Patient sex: F
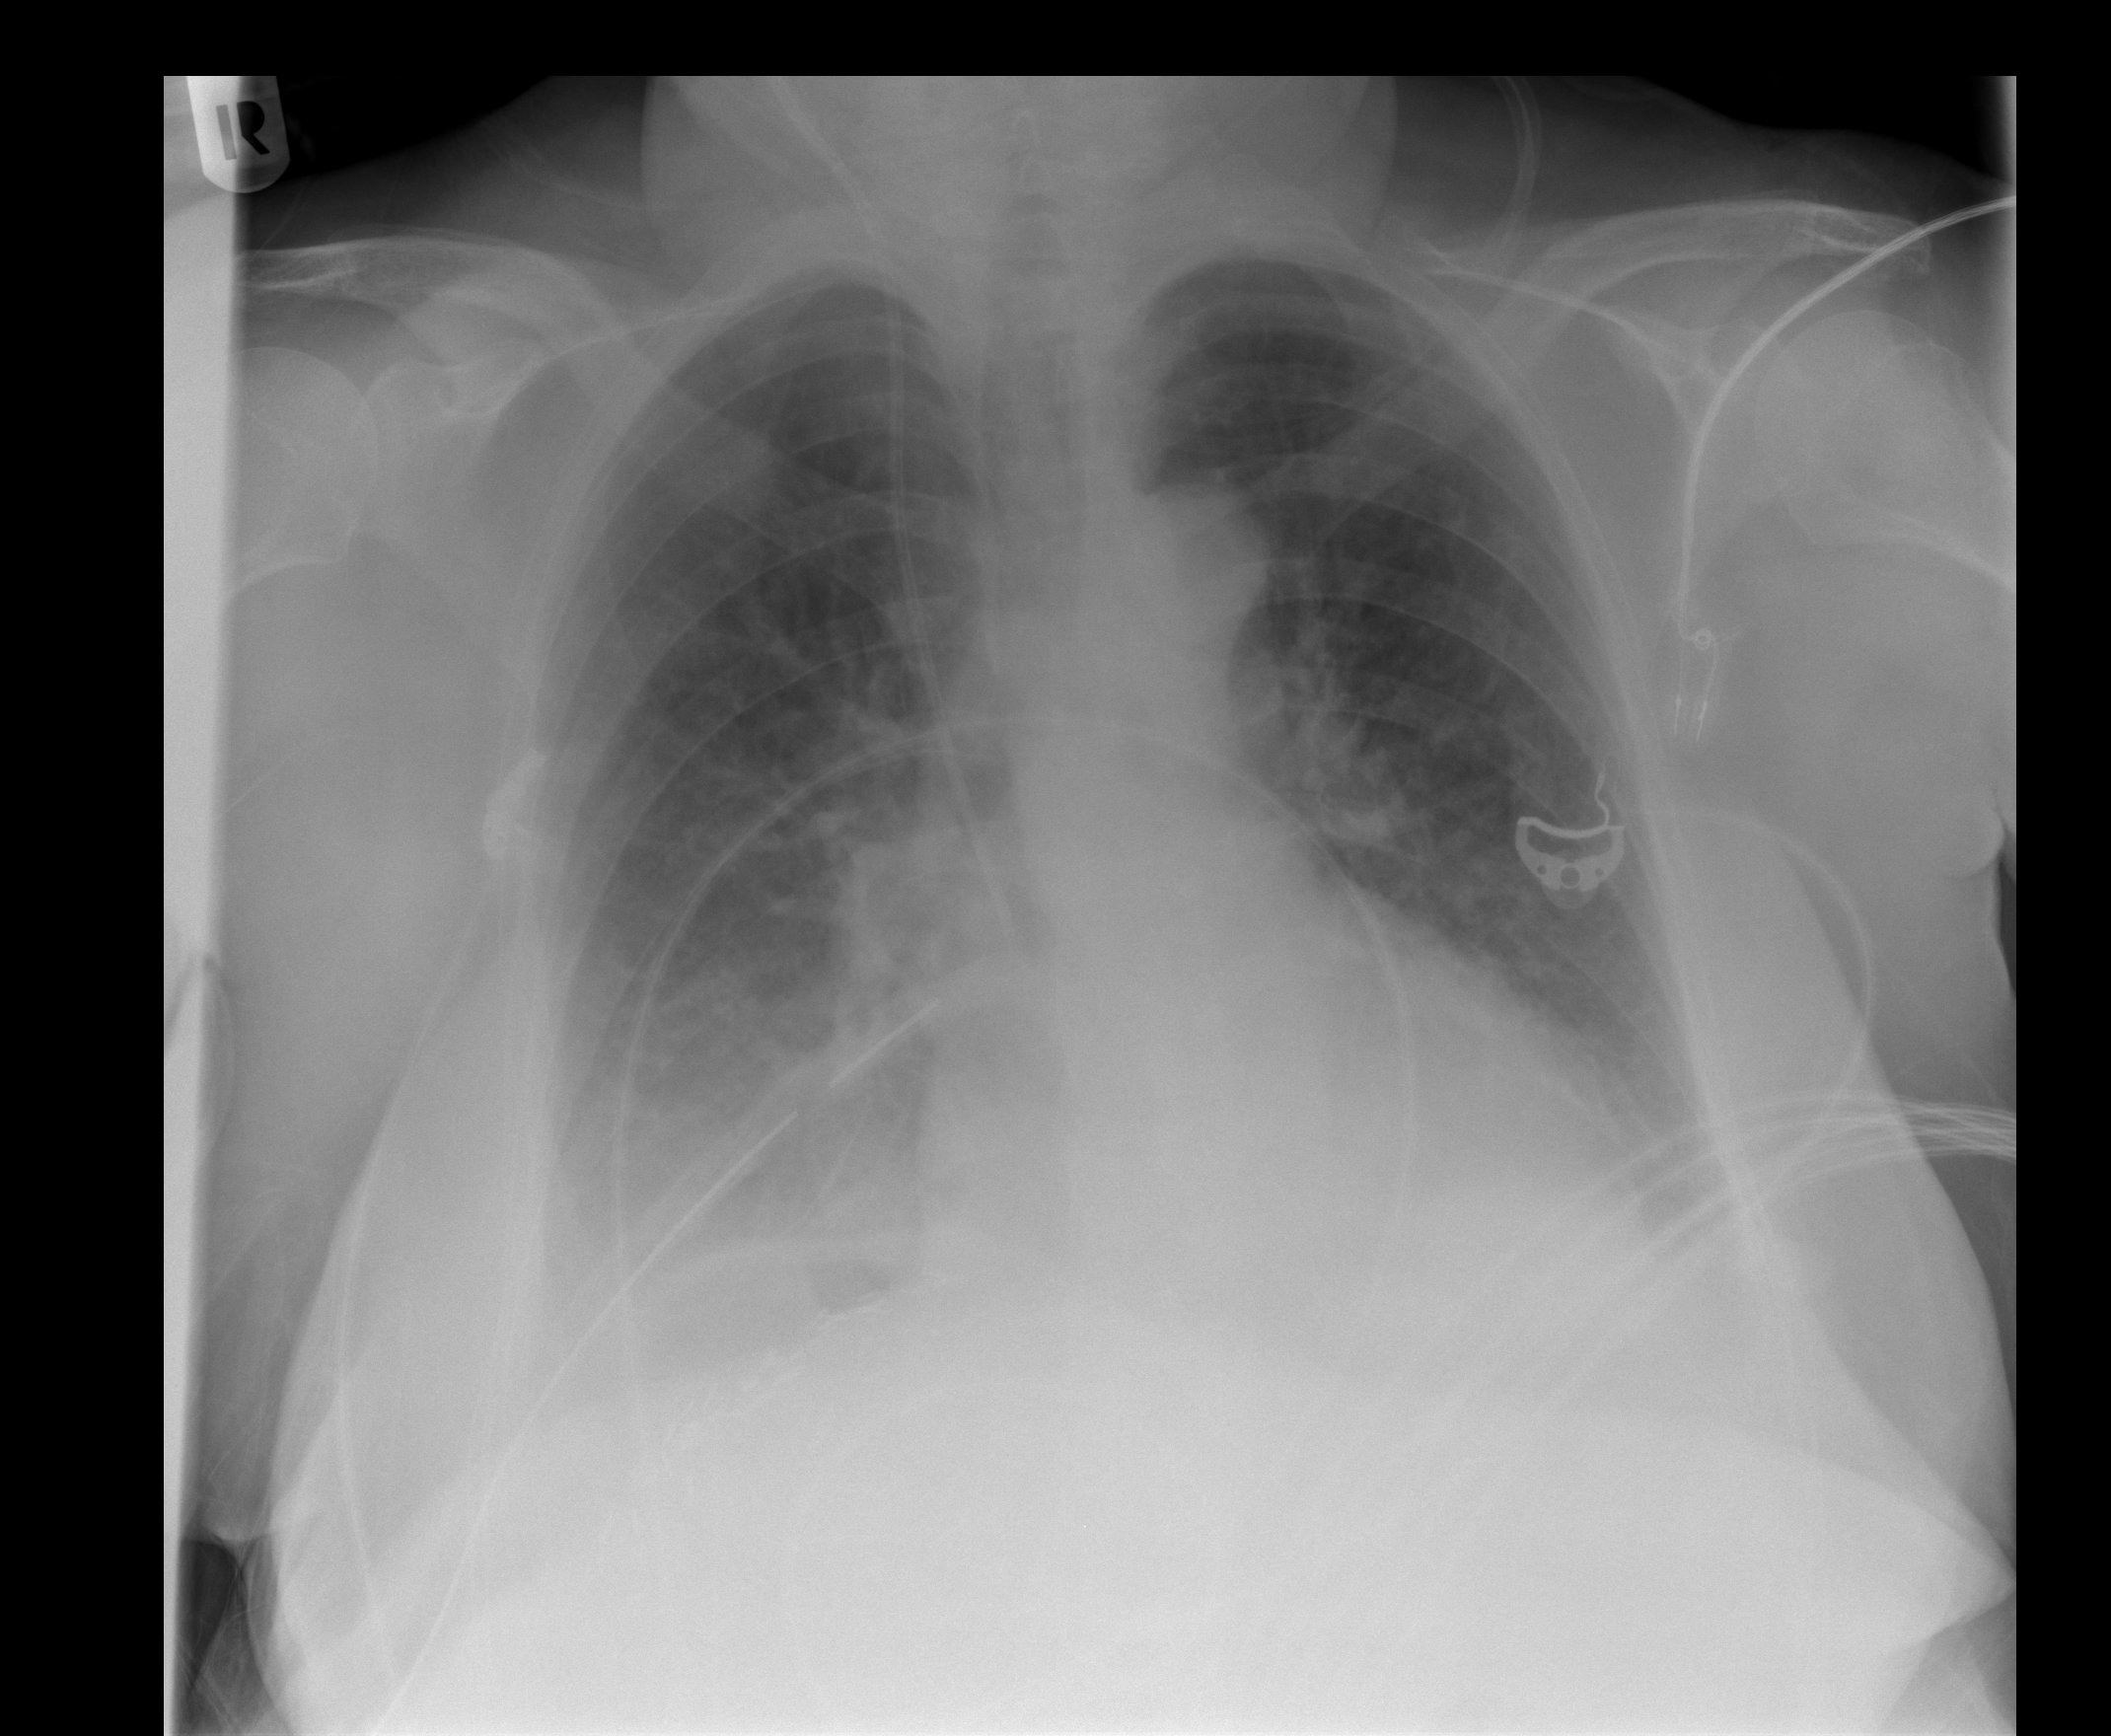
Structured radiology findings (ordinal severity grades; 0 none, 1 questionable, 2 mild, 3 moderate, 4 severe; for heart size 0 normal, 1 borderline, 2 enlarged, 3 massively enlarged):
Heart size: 0
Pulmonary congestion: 2
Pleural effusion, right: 2
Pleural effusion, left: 2
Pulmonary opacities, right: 1
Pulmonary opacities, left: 0
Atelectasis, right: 2
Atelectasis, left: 2